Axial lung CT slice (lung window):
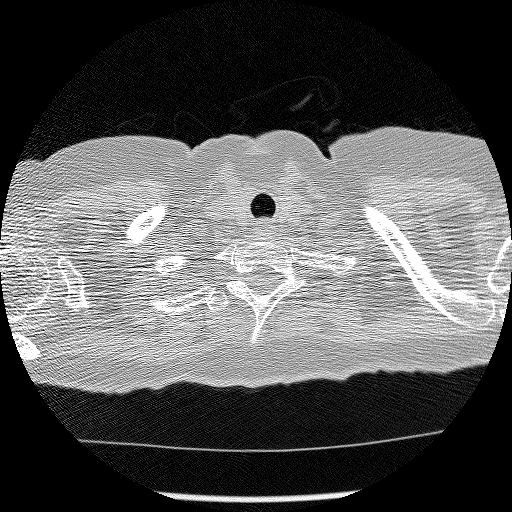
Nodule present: no